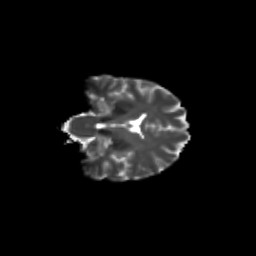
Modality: T2w
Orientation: coronal
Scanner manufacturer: siemens
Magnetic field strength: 3 T
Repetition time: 9.2 s
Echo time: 0.084 s